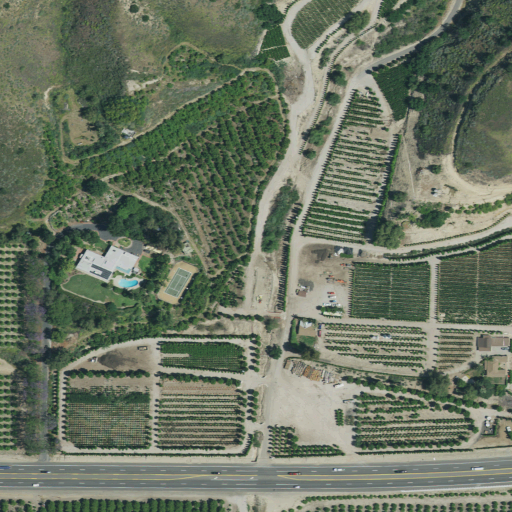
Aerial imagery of valley in California named Haines Canyon containing shrub, open development, low intensity development, evergreen forest, medium intensity development, and mixed forest